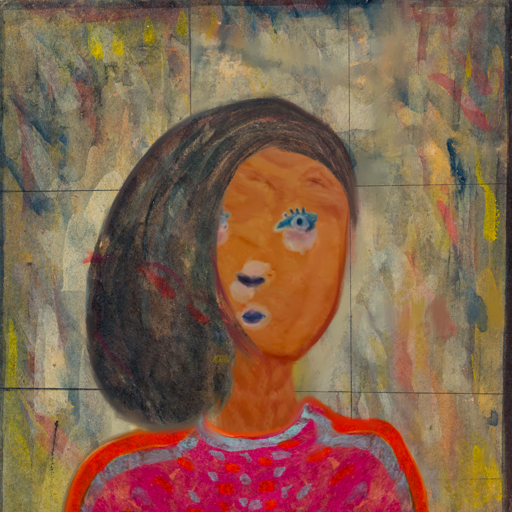
Background: GypsyMother, Head And Neck Front: Pious_Lady, Face Front: Hill_Girl, Bust: Sisters, Hair Front: Gypsy_Mother, Head Accessory: Blank, Second Necklace: Blank, Necklace: Blank, Baby: Blank